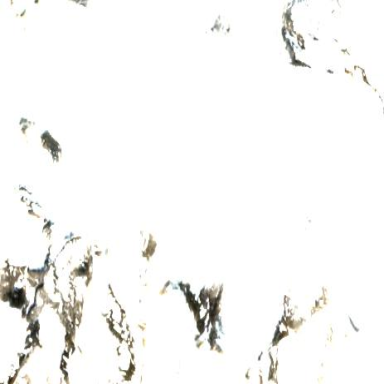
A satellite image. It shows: Majestic glacier in the distance.